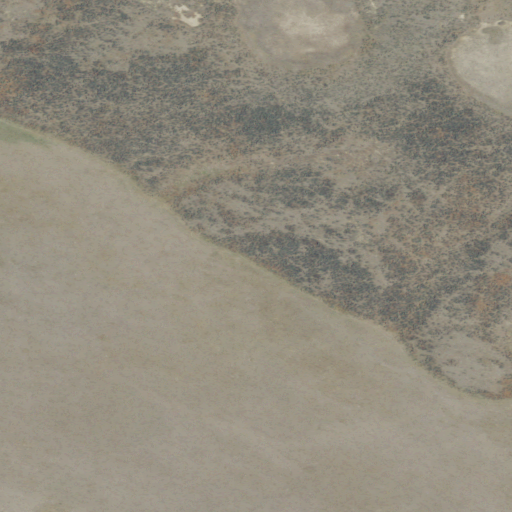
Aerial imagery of depression(s) in Montana named The Big Sag containing grassland, herbaceous wetlands, and shrub